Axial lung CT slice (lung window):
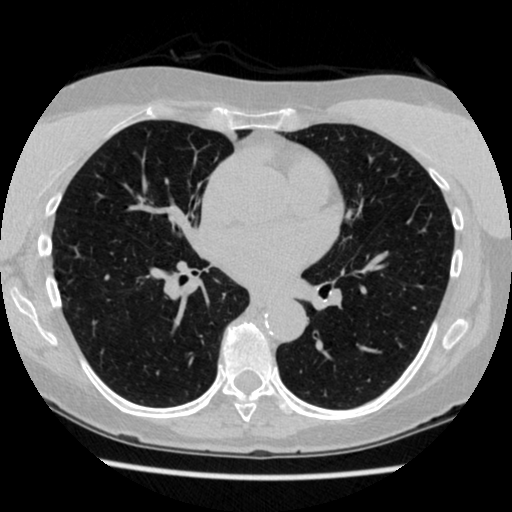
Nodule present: no